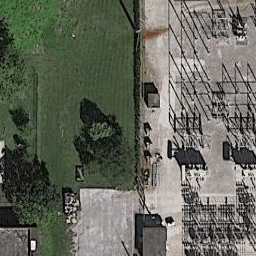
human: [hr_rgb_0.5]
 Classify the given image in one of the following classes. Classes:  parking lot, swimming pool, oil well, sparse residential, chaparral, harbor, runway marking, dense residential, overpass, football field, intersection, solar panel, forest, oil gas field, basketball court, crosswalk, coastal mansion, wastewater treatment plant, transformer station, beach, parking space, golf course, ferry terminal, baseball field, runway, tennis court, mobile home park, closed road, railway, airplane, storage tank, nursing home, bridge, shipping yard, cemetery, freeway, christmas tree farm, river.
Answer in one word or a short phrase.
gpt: transformer station